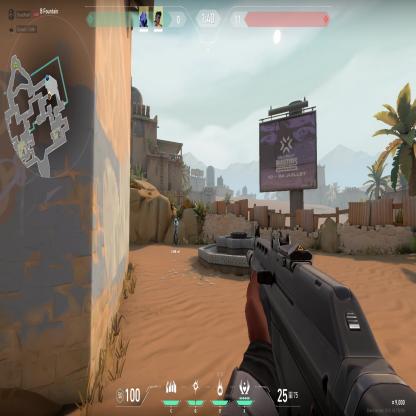
Label: teammate